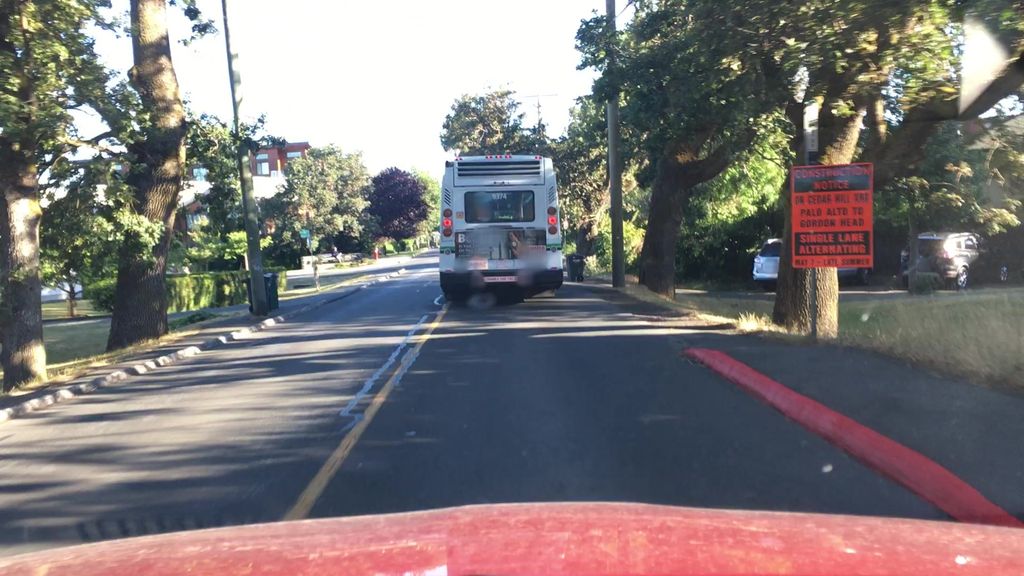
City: victoria